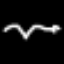
Label: squiggle